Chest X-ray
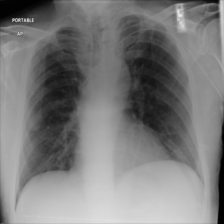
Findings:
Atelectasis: negative
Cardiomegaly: negative
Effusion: negative
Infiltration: negative
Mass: negative
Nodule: negative
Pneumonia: negative
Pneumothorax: negative
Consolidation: negative
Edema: negative
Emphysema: negative
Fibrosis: negative
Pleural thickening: negative
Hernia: negative